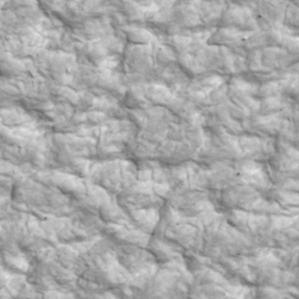
Label: non_frost